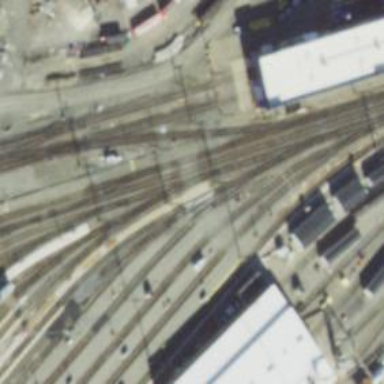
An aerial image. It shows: Rail yard with electrified contact lines for the railway.